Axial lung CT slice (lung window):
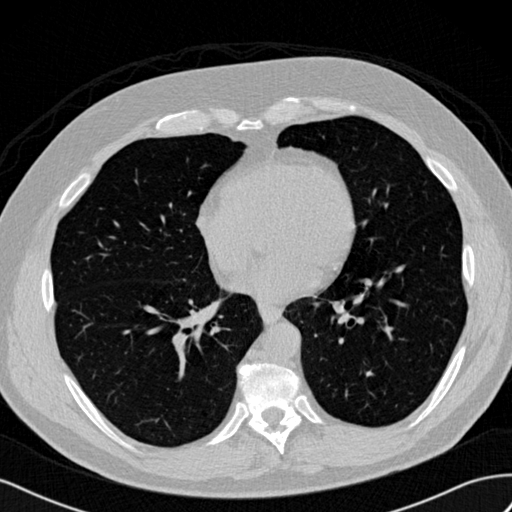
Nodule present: no